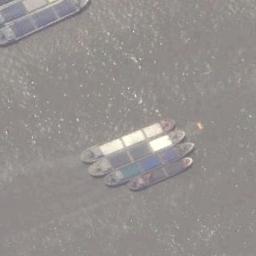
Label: ship